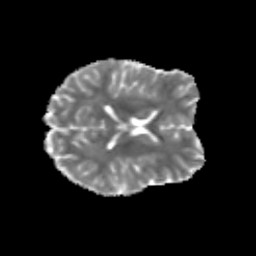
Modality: MD
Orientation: axial
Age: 25
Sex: female
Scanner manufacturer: siemens
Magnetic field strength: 3 T
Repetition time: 3.5 s
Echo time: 0.125 s